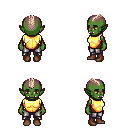
a pixel art fantasy rpg character, female body template, orc, green skin, gold chest armor, metal pants, white blonde short mohawk hairstyle, brown shoes, four views (front, back, left, right), 2x2 character sprite sheet, small pixel art, hard edges, no anti-aliasing